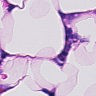
Metastatic tissue present: no